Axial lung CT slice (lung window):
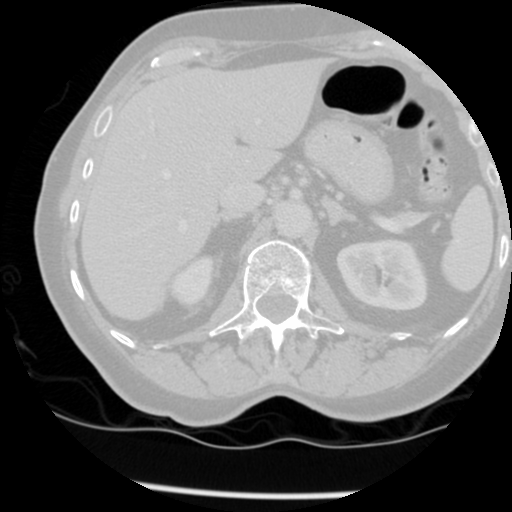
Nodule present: no